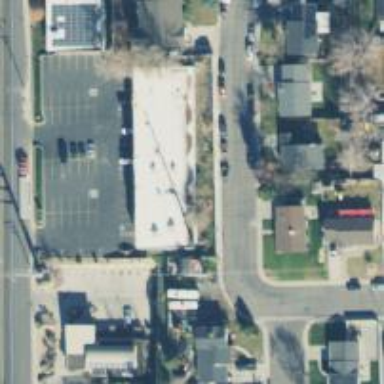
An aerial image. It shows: Clinic.